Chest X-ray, PA view. Patient: 84 years old, sex F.
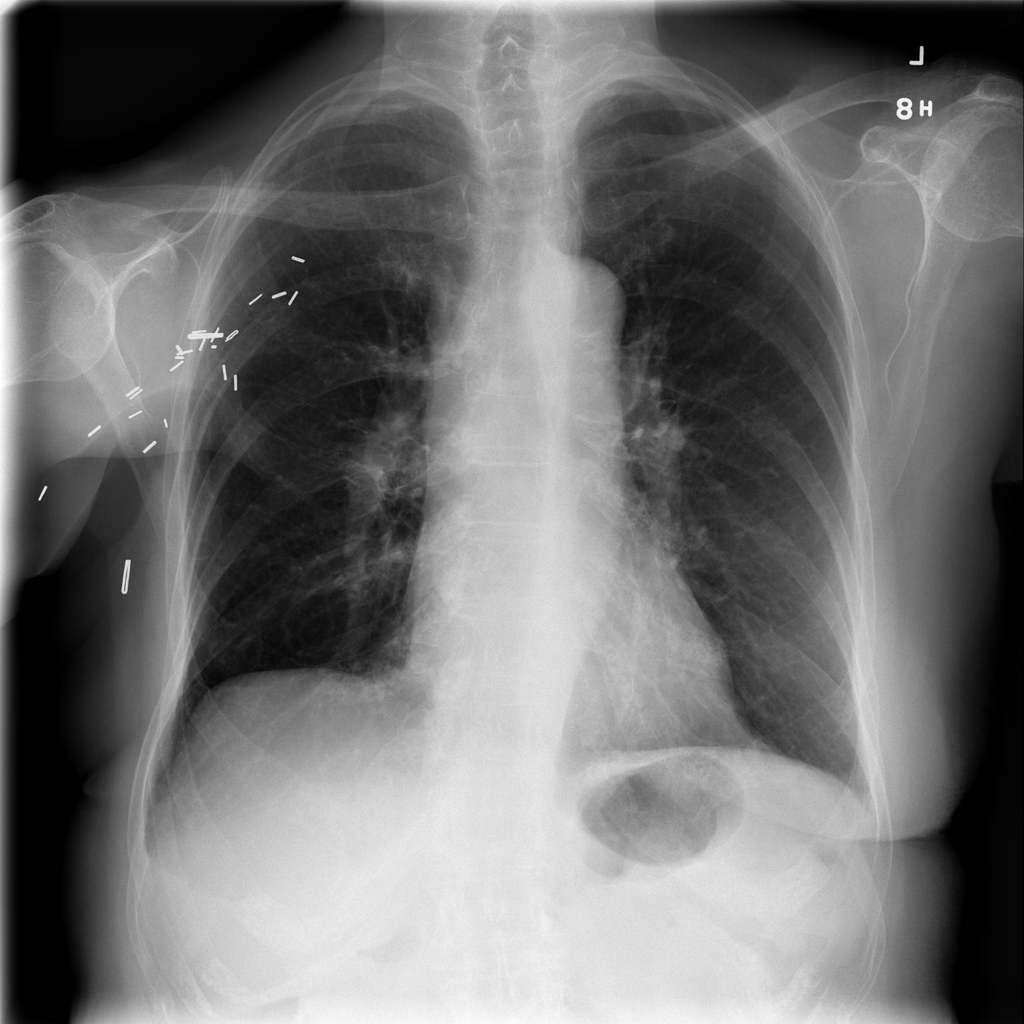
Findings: No Finding